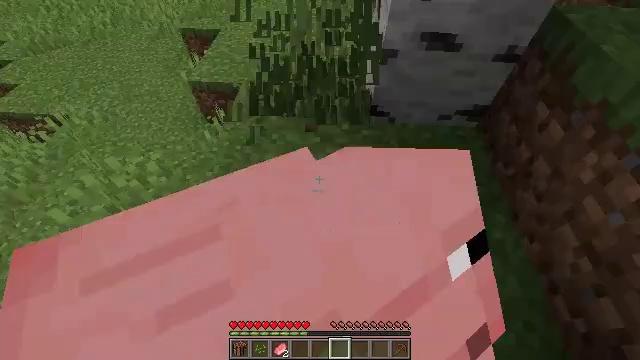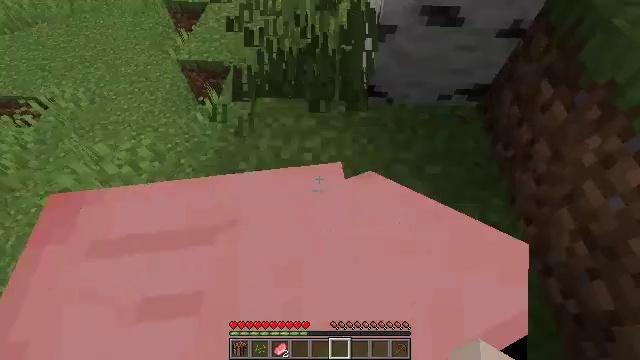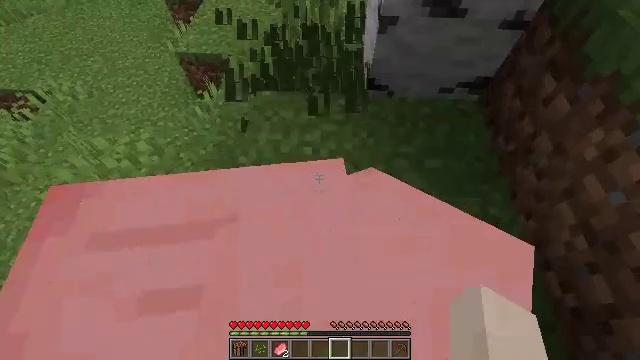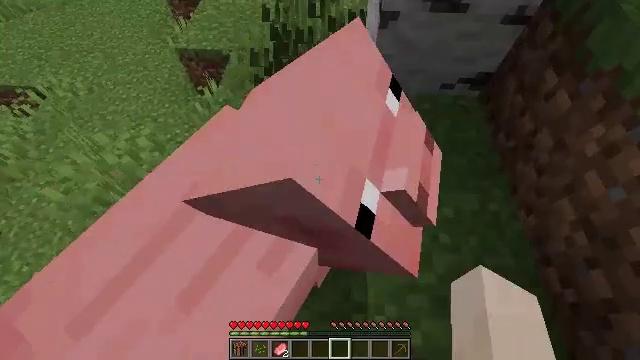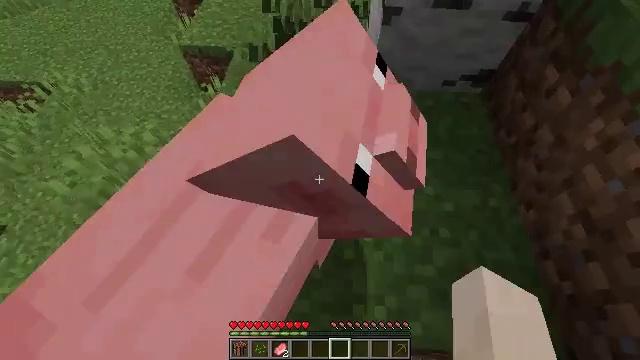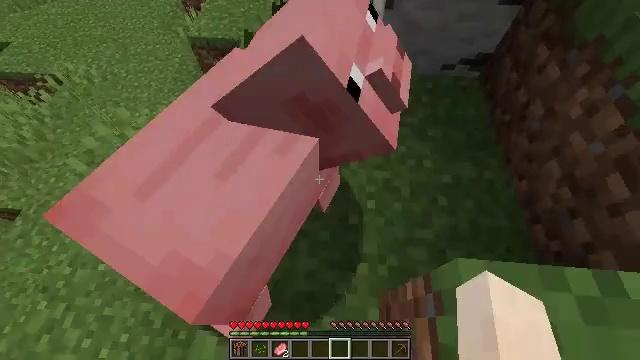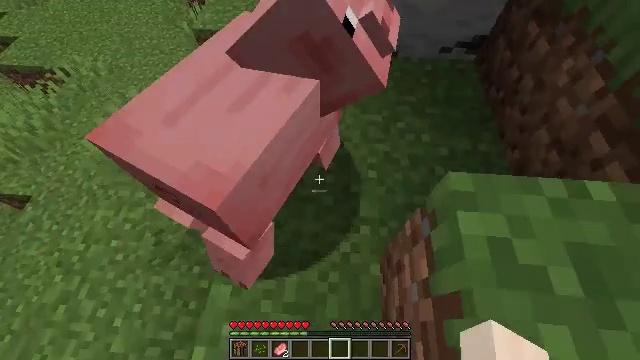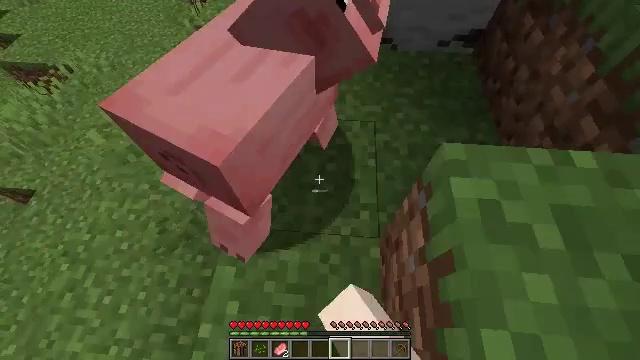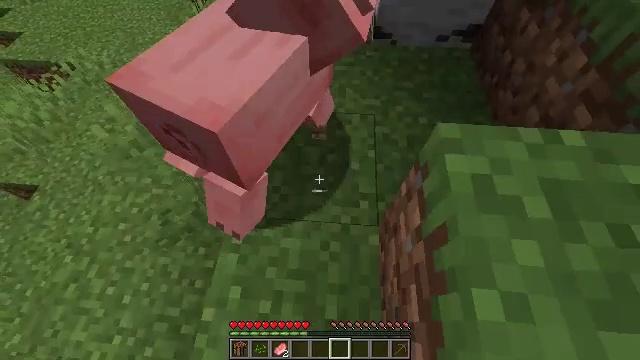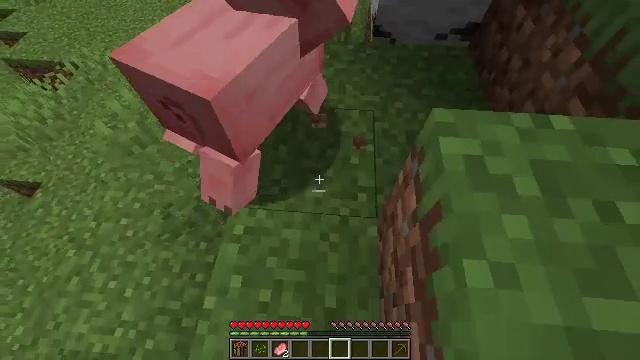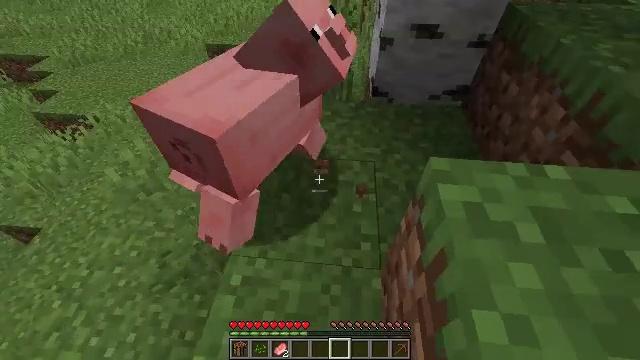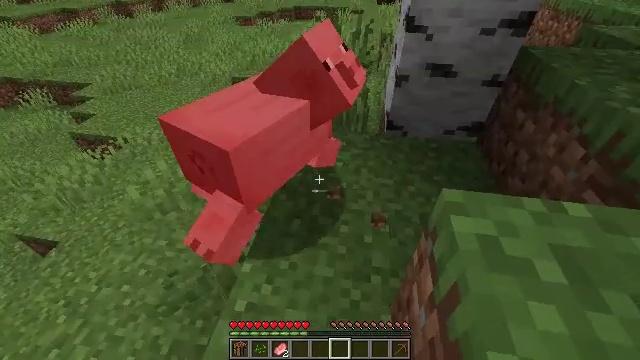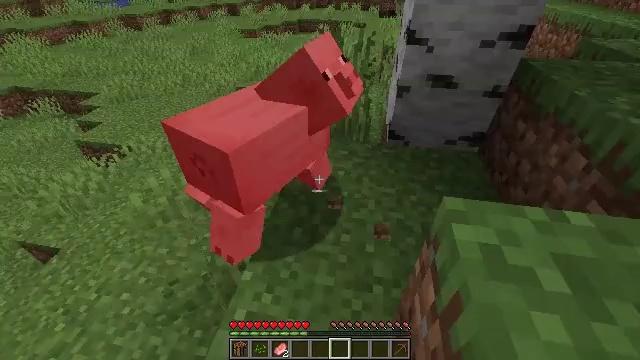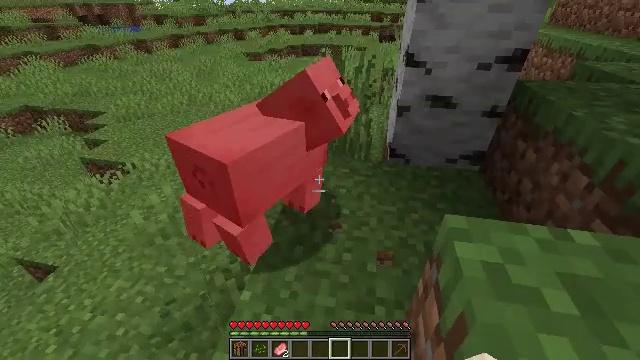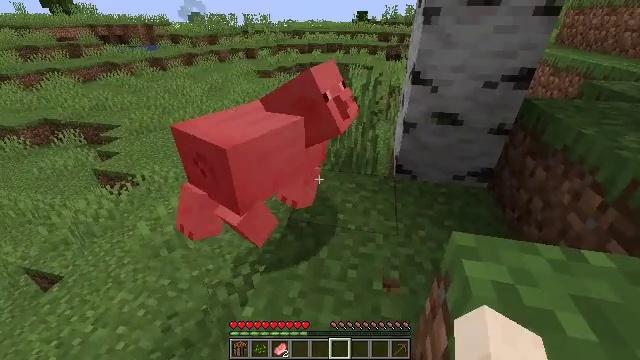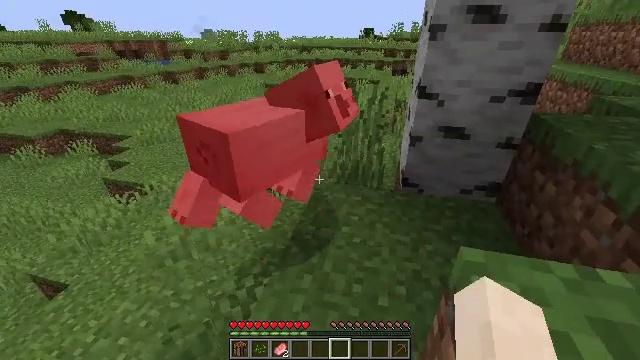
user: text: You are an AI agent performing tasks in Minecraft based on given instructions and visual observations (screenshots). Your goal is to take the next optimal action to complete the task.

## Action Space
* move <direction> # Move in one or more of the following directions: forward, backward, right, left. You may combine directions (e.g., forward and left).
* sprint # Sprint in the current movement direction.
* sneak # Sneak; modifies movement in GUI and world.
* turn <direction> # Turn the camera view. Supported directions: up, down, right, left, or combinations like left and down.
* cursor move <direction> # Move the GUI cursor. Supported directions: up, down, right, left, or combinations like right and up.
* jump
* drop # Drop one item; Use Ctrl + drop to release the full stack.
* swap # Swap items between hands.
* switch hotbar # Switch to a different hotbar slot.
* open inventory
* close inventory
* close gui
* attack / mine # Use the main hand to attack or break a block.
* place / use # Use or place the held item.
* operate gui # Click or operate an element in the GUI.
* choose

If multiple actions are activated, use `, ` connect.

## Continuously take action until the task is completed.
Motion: motion action
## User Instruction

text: Hunt a pig.
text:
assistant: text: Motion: turn right and down
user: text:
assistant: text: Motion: turn down
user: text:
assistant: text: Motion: no_op
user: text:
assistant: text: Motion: move back
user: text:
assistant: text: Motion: move back
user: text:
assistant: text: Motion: move back, attack / mine
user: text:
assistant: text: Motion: attack / mine
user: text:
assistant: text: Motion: attack / mine
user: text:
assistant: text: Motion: attack / mine
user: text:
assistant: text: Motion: turn up
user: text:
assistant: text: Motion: turn left and up
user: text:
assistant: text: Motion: turn up
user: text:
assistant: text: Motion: turn up
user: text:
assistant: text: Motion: turn left and up
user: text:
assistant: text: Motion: turn left and up
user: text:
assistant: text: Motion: move forward, attack / mine
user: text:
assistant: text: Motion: move forward, attack / mine
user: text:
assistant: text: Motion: move forward, turn left, attack / mine
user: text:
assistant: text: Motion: move forward, turn left and down, attack / mine
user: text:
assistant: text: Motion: move forward, turn down
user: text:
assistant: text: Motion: no_op
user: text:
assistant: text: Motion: no_op
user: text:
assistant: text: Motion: move forward
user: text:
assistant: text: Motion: move forward
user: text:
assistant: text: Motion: move forward
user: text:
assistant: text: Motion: move forward, turn left and down
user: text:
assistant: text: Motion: move forward, turn left and down
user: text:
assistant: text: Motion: move forward and move left, turn left and down
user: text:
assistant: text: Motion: move forward and move left, turn left and down
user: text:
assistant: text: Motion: move forward and move left, turn left and down